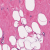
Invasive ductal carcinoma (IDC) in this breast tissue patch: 0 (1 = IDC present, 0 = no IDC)